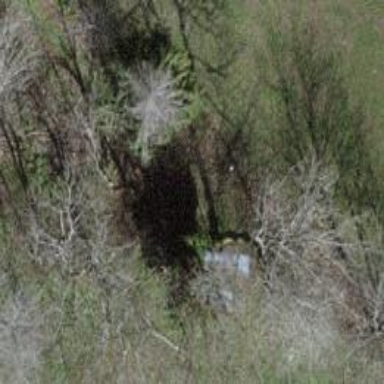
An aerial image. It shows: Hunting stand.